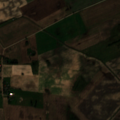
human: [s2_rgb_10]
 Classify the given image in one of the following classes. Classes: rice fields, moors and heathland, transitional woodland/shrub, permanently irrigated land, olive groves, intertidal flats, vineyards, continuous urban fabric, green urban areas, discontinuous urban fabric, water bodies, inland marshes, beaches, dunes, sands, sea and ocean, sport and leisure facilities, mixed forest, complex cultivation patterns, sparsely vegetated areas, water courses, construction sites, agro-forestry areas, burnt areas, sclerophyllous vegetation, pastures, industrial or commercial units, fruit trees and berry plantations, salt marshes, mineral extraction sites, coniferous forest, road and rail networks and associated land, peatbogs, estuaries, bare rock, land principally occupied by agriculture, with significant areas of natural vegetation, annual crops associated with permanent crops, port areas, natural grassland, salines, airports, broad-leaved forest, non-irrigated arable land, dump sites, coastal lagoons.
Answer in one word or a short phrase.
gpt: non-irrigated arable land, complex cultivation patterns